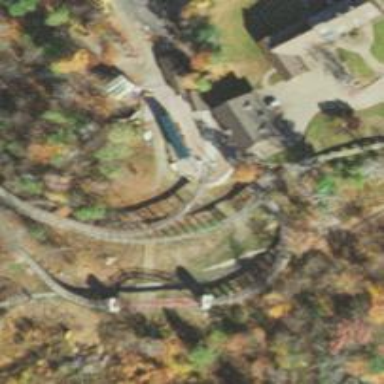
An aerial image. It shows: Miniature railway.